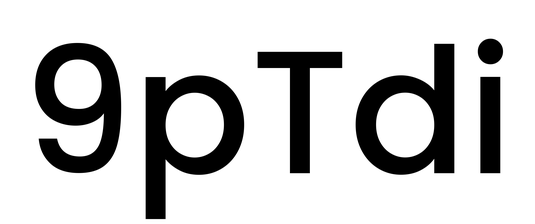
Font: Poppins-Medium